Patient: sex F, age 70
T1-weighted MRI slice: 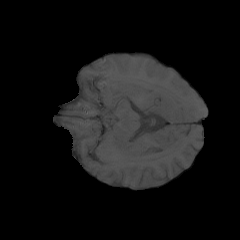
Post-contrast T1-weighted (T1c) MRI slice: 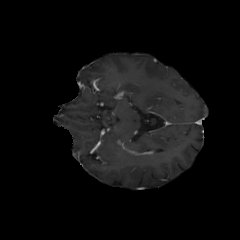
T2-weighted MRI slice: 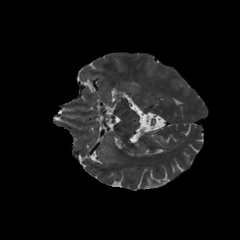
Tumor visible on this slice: yes
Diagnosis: Glioblastoma, IDH-wildtype
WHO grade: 4